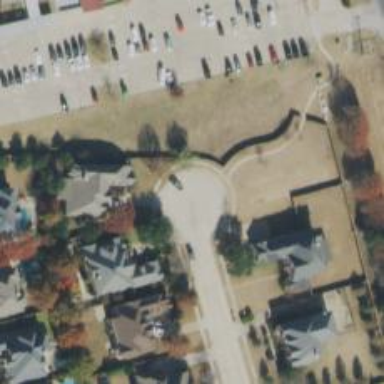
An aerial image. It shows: Circle-shaped turning circle on the road.